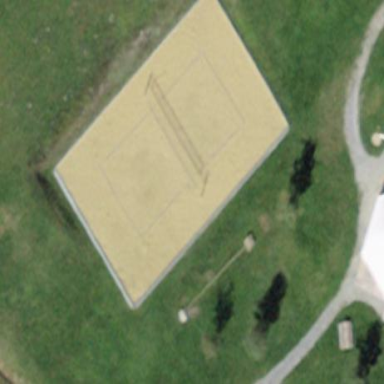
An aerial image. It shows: Sandy pitch designated for beach volleyball.